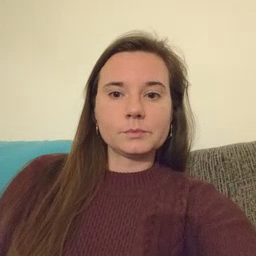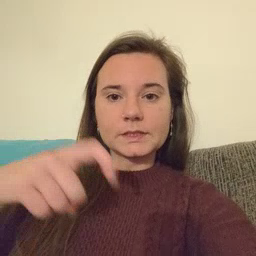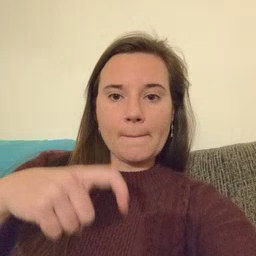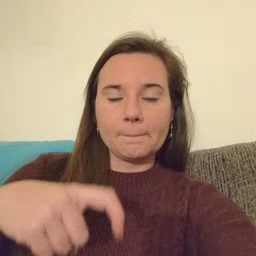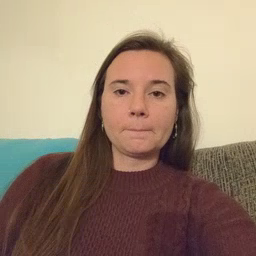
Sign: time